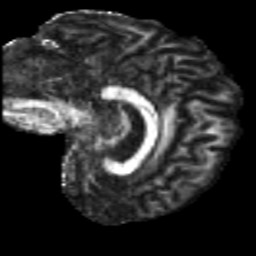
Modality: FA
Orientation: sagittal
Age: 46
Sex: male
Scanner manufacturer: siemens
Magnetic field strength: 3 T
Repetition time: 5 s
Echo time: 0.092 s